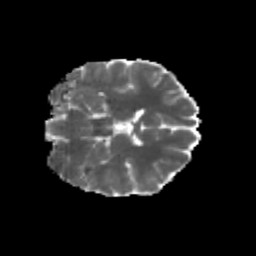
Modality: MD
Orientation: coronal
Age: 19
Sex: male
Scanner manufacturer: siemens
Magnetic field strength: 3 T
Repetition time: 3.5 s
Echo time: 0.113 s